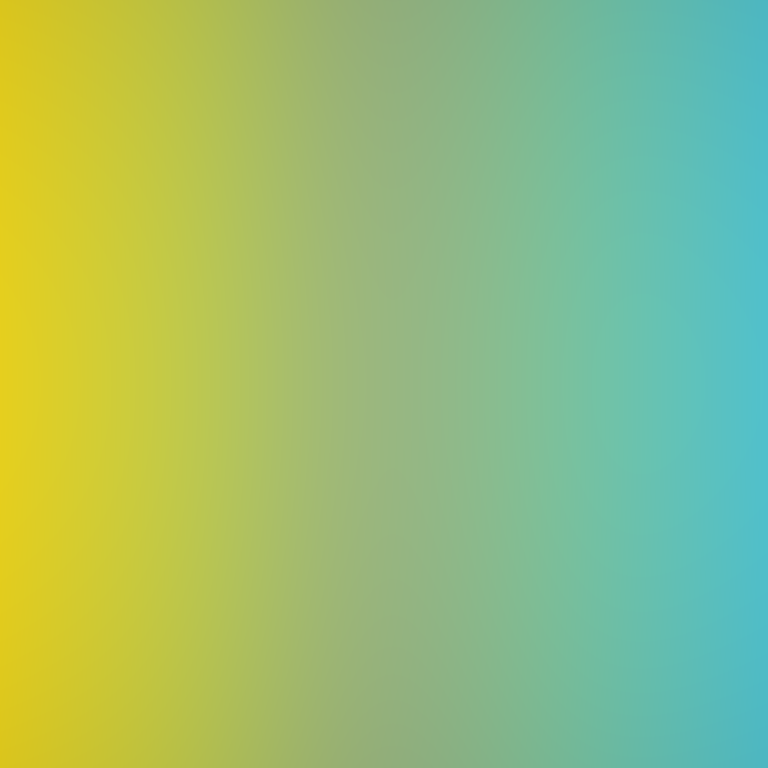
Abstract light effect, smooth gradient from yellow to cyan, calm atmosphere, soft glow, no room, no furniture, no objects.